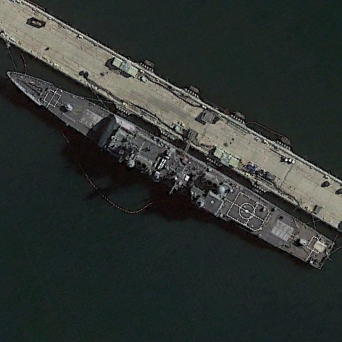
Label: cruiser